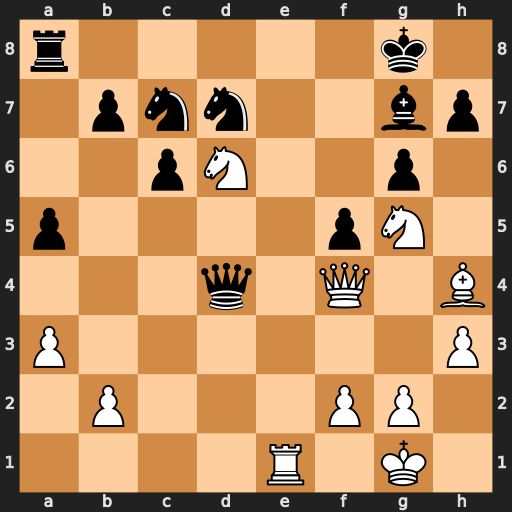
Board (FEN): r5k1/1pnn2bp/2pN2p1/p4pN1/3q1Q1B/P6P/1P3PP1/4R1K1
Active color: w
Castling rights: -
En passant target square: -
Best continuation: Qxd4 Bxd4 Re7 Nd5 Rxd7